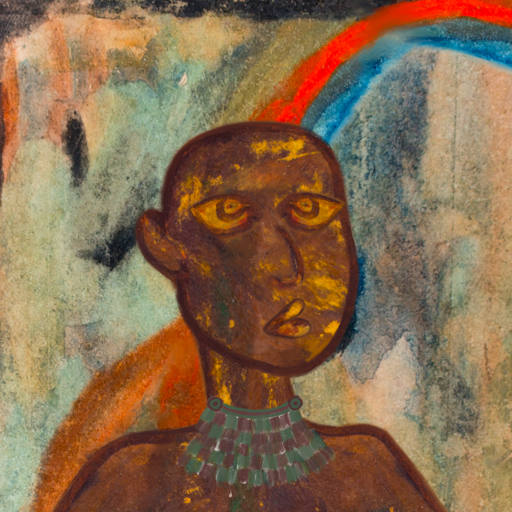
Background: Childish, Head And Neck Side: Comrade, Face Side: Comrade, Bust: Comrade, Hair Side: Blank, Head Accessory: Blank, Second Necklace: After_Raid, Necklace: Blank, Baby: Blank